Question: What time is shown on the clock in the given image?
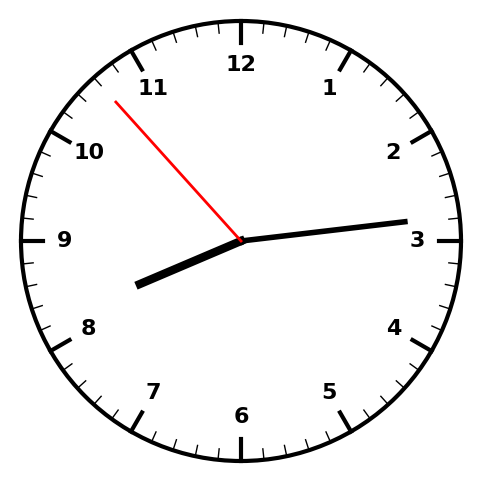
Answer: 08:13:53